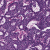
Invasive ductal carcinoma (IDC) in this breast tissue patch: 1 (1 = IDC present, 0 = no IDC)